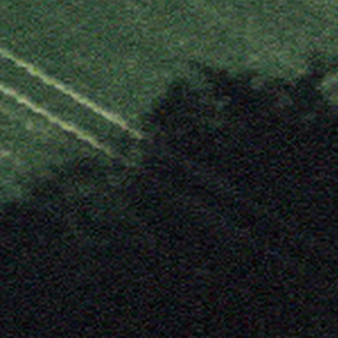
Label: other